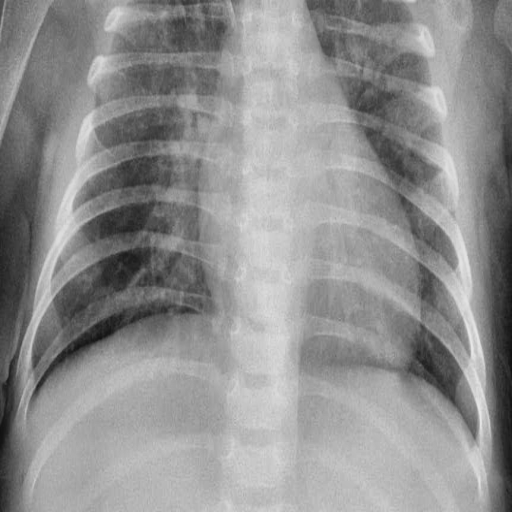
Finding: PNEUMONIA